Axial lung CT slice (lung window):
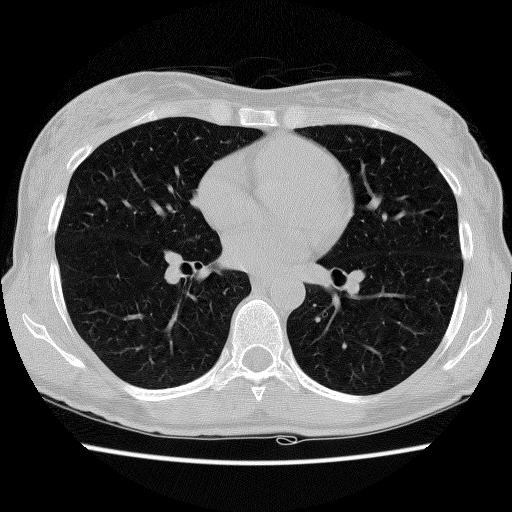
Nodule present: no